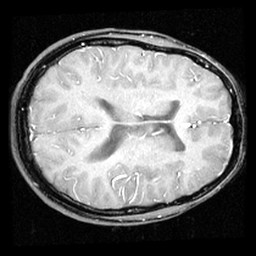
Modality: inplaneT1
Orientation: axial
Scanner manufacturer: ge
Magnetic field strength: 3 T
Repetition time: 0.2 s
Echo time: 0.0036 s